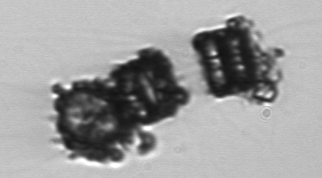
Label: Thalassiosira_TAG_external_detritus